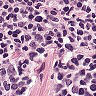
Metastatic tissue present: no